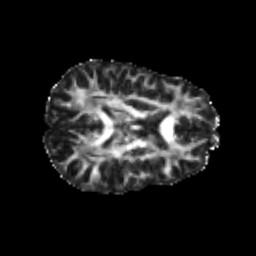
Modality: FA
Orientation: axial
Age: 23
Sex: male
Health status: healthy
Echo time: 0.074 s